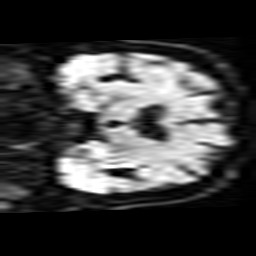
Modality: TRACE
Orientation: coronal
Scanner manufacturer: philips
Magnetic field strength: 1.5 T
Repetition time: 3.13 s
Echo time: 0.06318 s